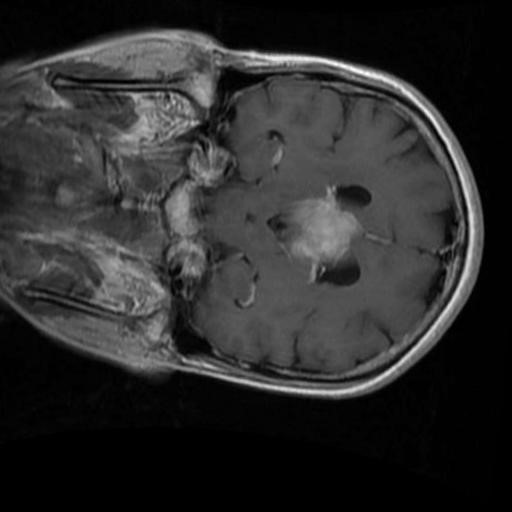
Label: brain_menin